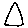
Label: triangle